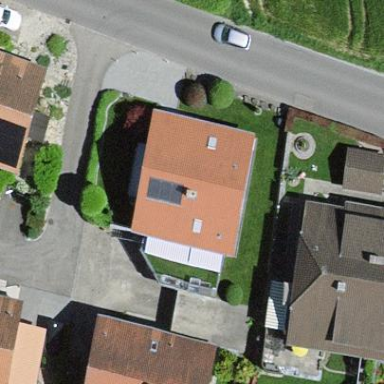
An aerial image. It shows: Residential building.